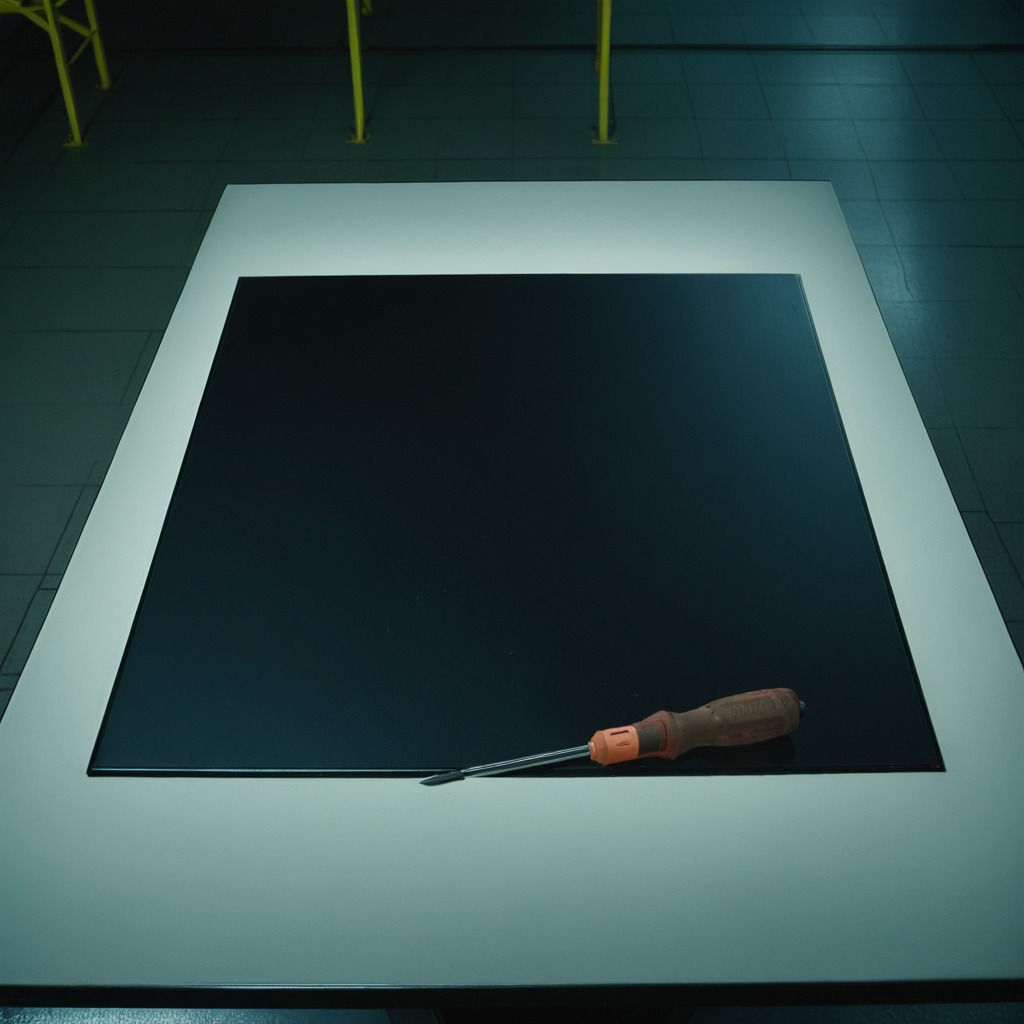
A screwdriver lies on a clean empty table in a railway signal maintenance room lit by harsh overhead fluorescents.